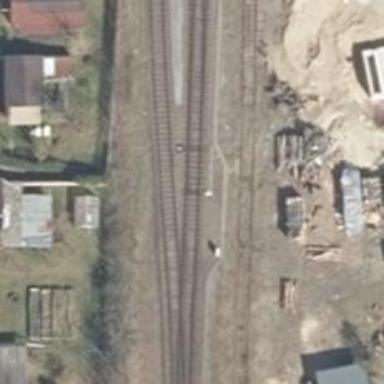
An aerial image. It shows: Railway switch.